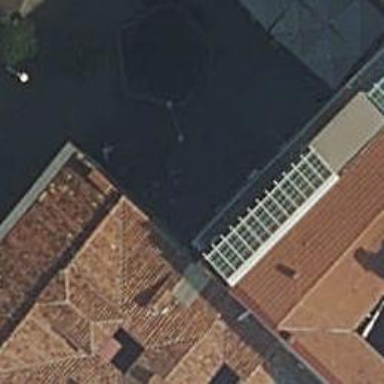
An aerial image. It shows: Restaurant.